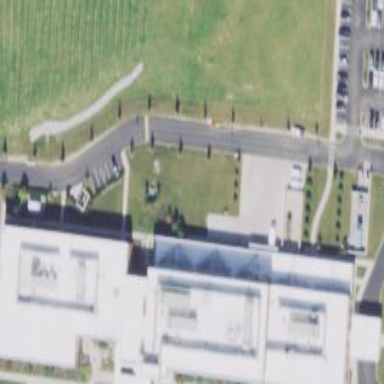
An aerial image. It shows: Hospital building.